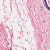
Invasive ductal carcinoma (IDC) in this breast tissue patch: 0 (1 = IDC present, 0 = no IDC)